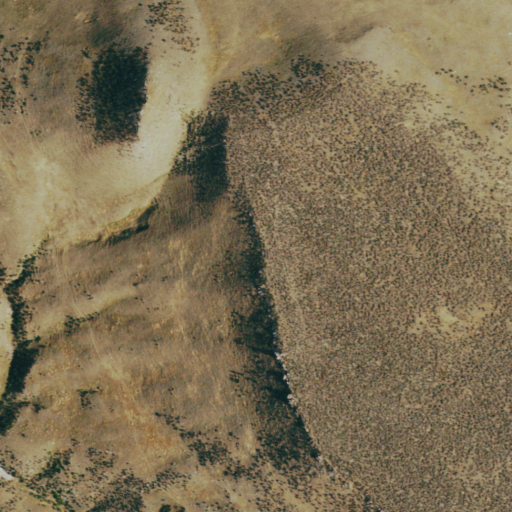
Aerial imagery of mountain in Colorado named Gilman Mountain containing grassland and shrub